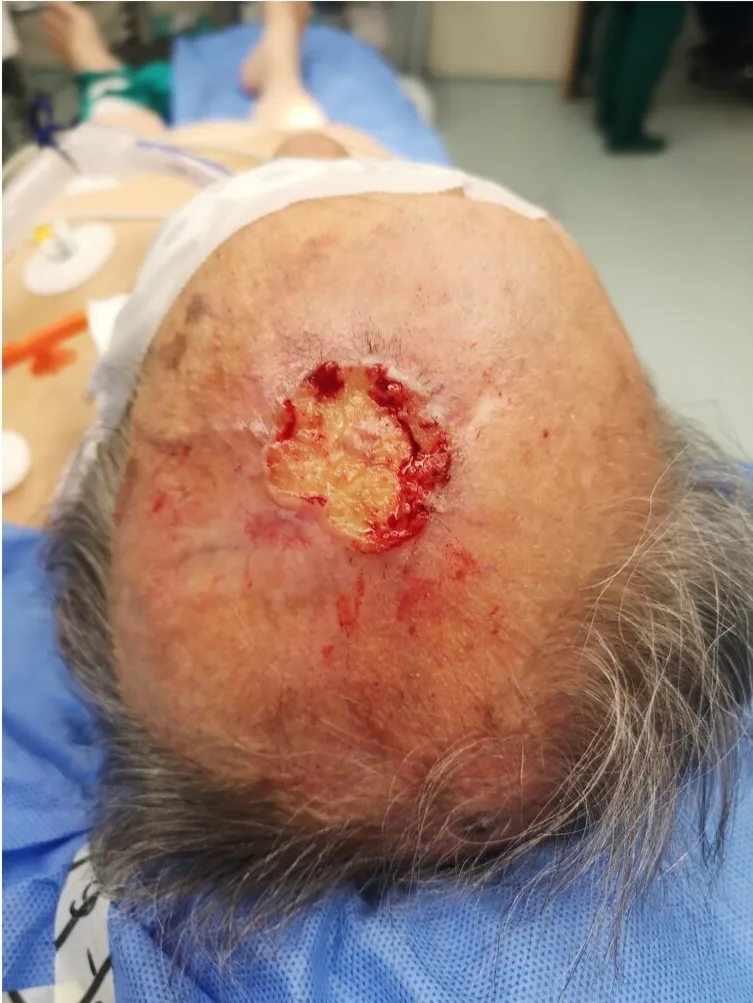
BCC in Vertex of the head.
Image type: medical_photograph (skin_photograph)